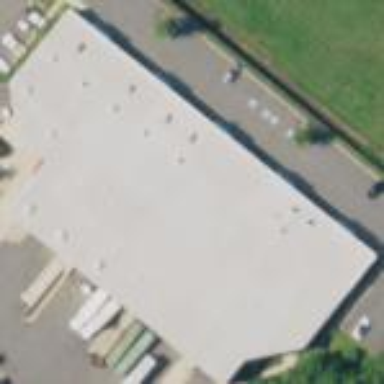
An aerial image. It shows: Commercial building.